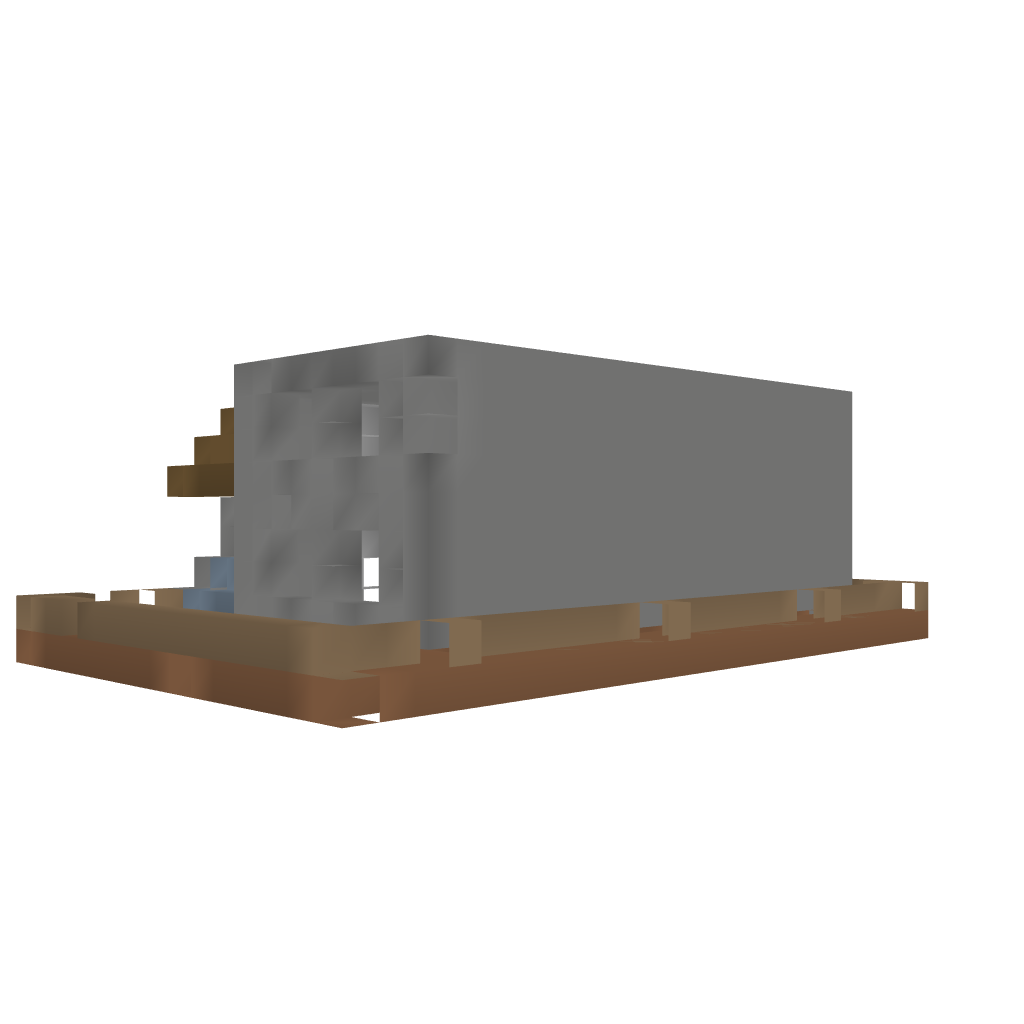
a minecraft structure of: g_motel1